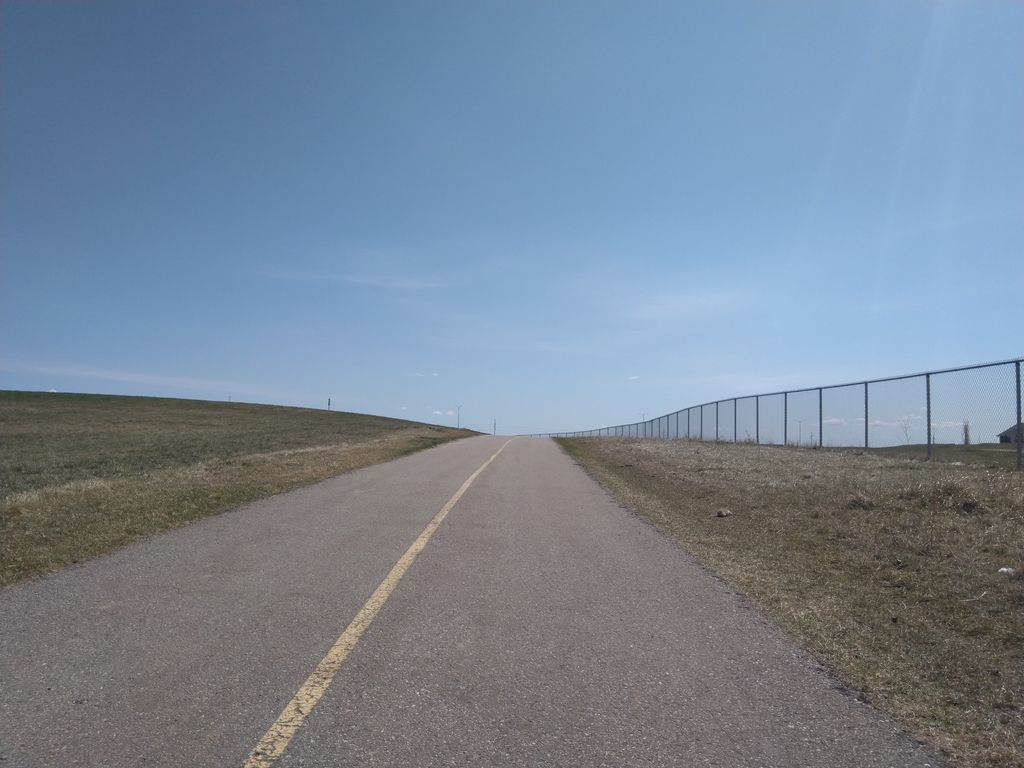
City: calgary